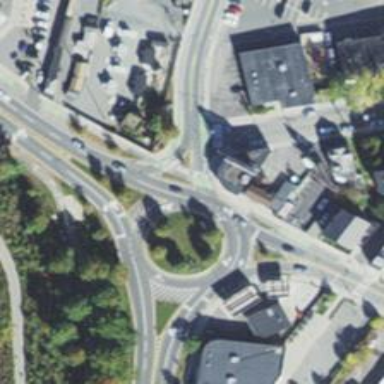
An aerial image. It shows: Crossing on asphalt cycleway.